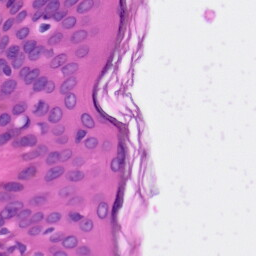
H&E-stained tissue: Skin